Current action and preconditions to check: trajectory_clear

Your task: For each precondition in the list above, predict whether it will hold at this action.

Consider the current scene as observed from the mobile robot's camera, and analyze the predicted future states of all dynamic agents (e.g., people, animals, vehicles, or any moving entities) within the NEXT SECOND.

IMPORTANT: Only answer "very likely" if you are absolutely certain—based on strong, clear evidence—that a dynamic agent will violate the precondition in the predicted future state. Do NOT answer "very likely" for unlikely, ambiguous, or low-probability risks.

Ask yourself for each precondition: Is there a high probability, with clear and convincing evidence, that the predicted future states of any dynamic agent will interfere with the predicted future state of the currently executing action within the NEXT SECOND, causing that precondition to fail?

Assess the risk level based on these predictions. Use "likely" or "very likely" if motions create a clear risk of interference.

Use "neutral" or "improbable" if agents are nearby but their predicted paths are clearly diverging or non-conflicting.

Failure Risk Categories: "very improbable", "improbable", "neutral", "likely", "very likely"

Answer Format: Output ONLY the probability_of_failure value from these categories: "very improbable", "improbable", "neutral", "likely", "very likely"

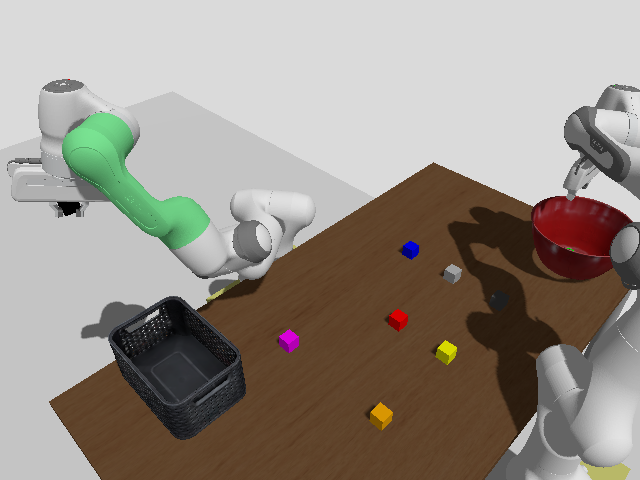

Answer: very improbable